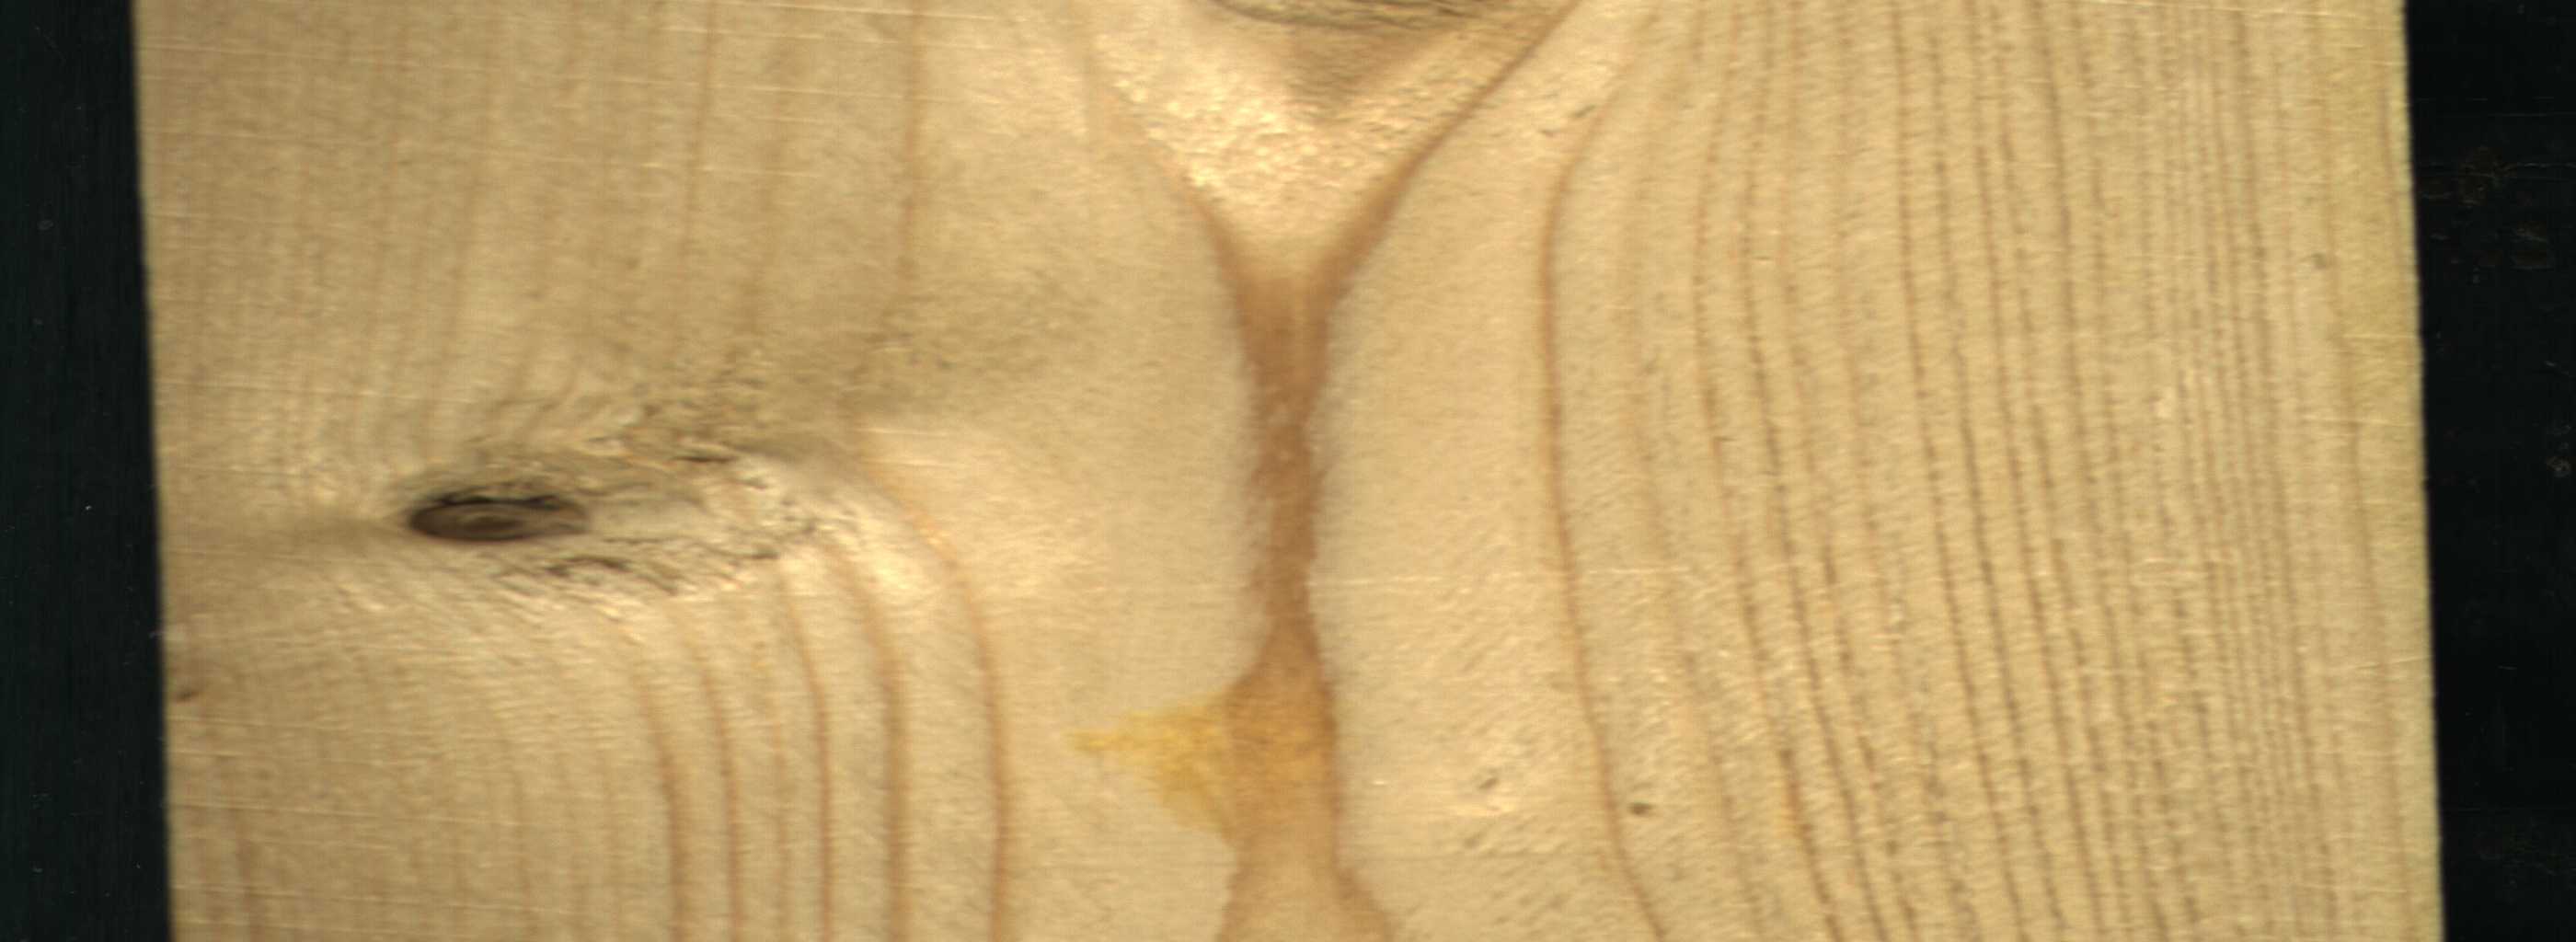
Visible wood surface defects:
Dead_Knot